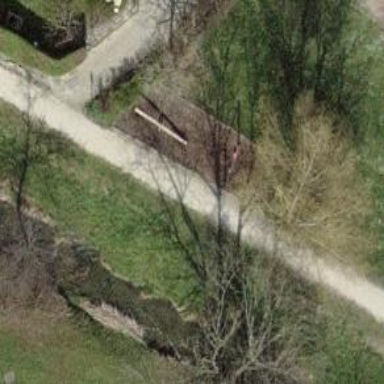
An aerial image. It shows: Playground featuring seesaw.